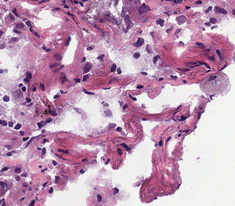
Tumor epithelial tissue: no
Tumor-associated stroma tissue: no
Normal tissue: yes